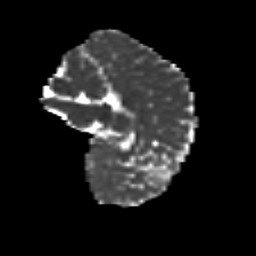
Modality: MD
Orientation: sagittal
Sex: male
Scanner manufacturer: siemens
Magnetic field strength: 3 T
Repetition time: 5 s
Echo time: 0.071 s